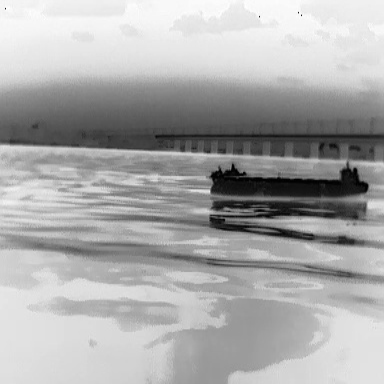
There is a liner in the infrared image.